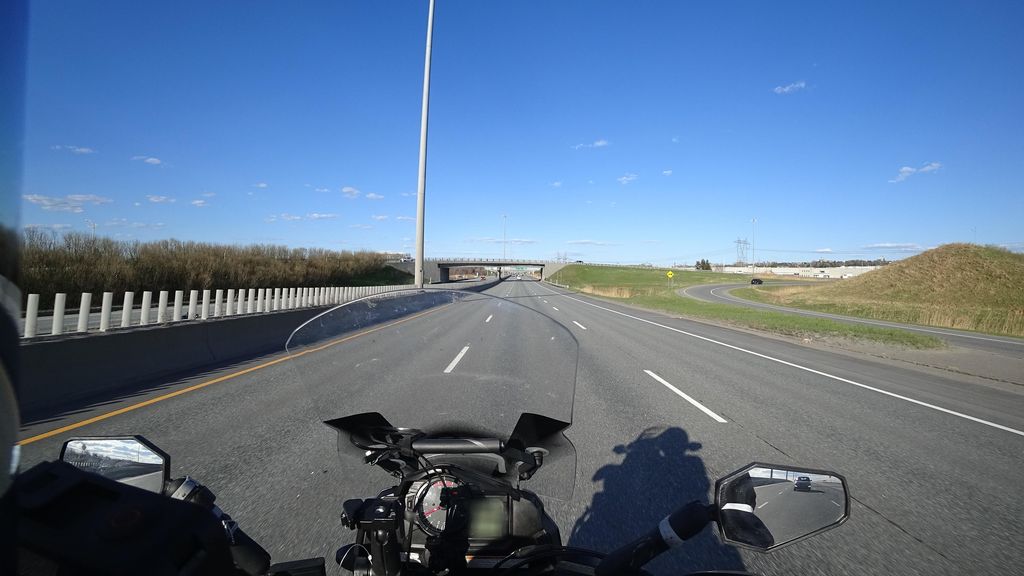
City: quebec_city